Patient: sex M, age 66
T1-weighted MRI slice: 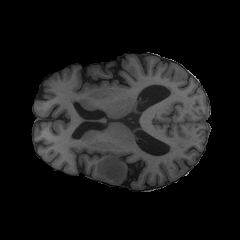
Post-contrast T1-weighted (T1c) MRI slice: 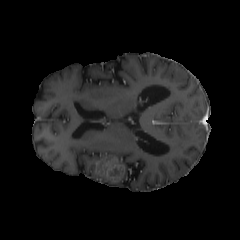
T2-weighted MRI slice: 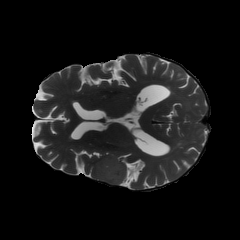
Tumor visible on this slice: yes
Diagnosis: Glioblastoma, IDH-wildtype
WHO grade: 4